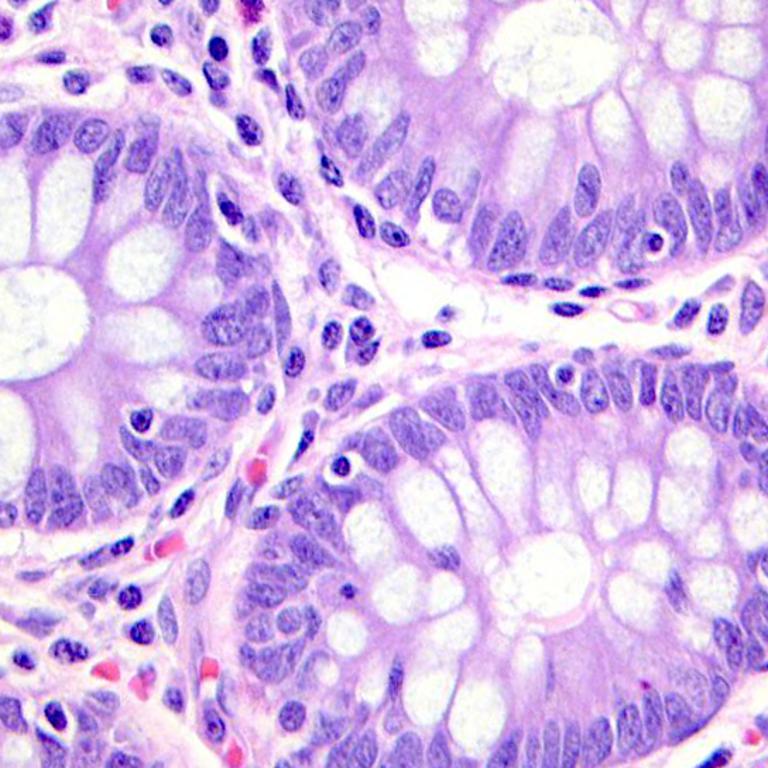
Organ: colon
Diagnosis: benign